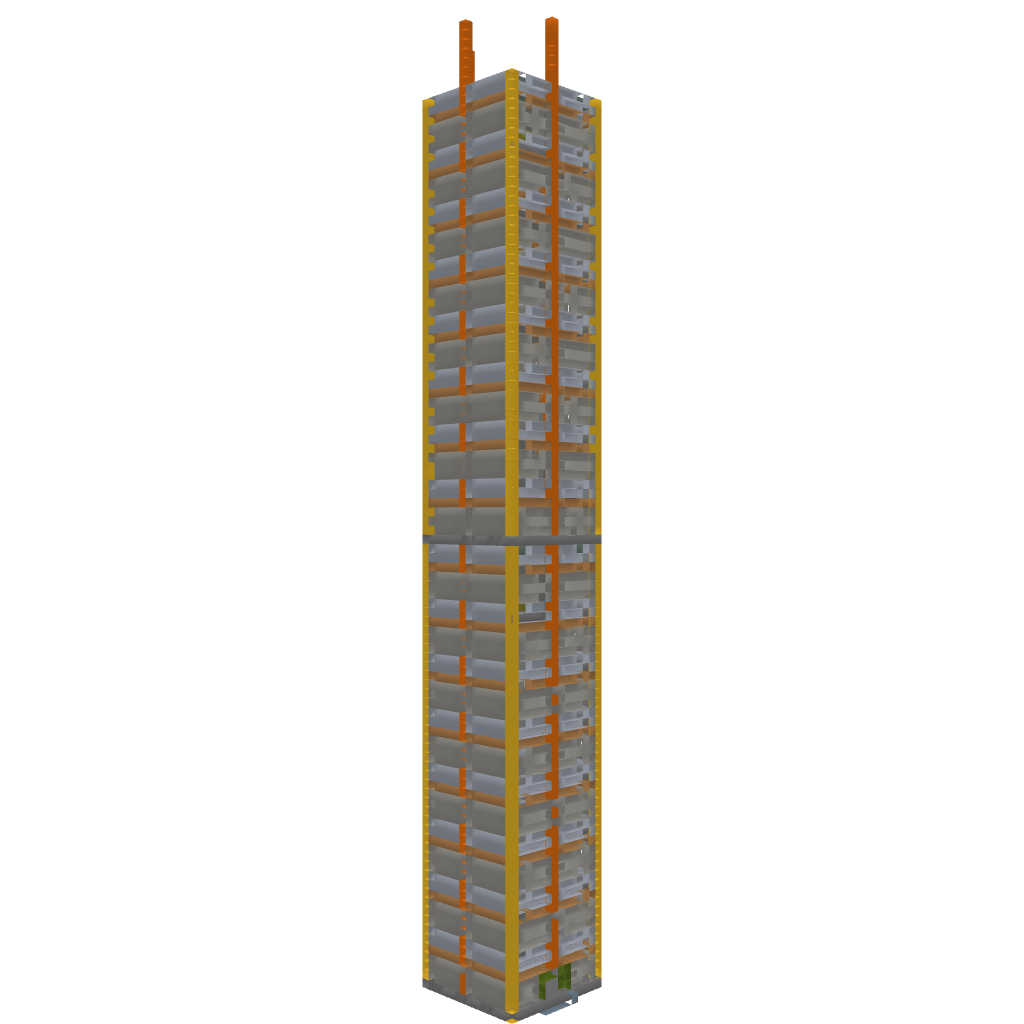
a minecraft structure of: city work office